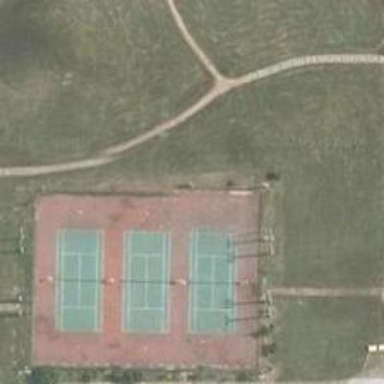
Three tennis courts lay side by side is this area, with meandering paths aside .